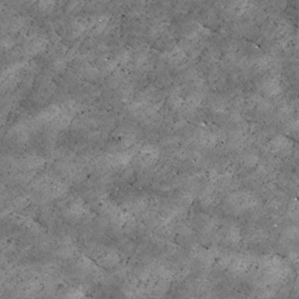
Label: non_frost